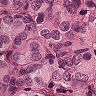
Metastatic tissue present: yes